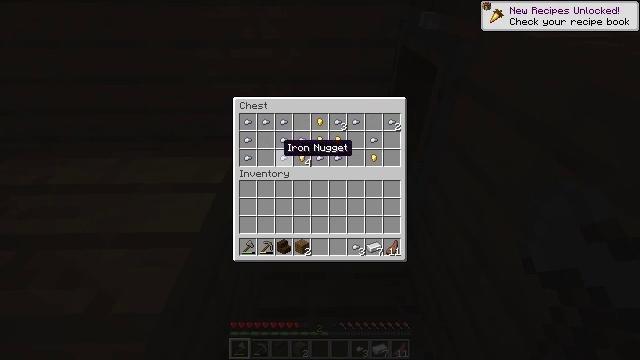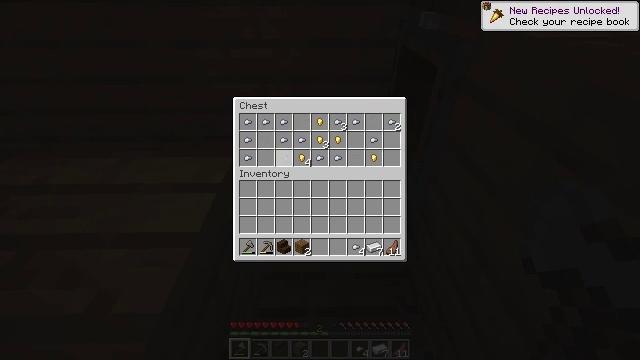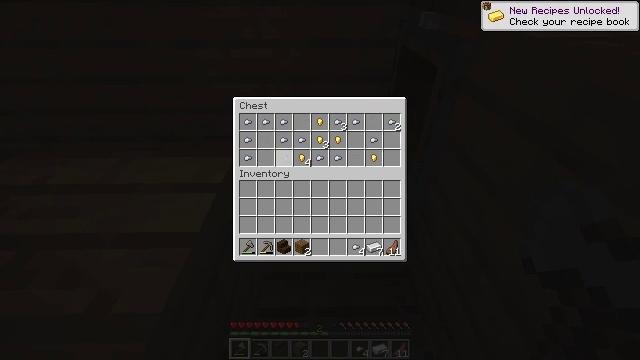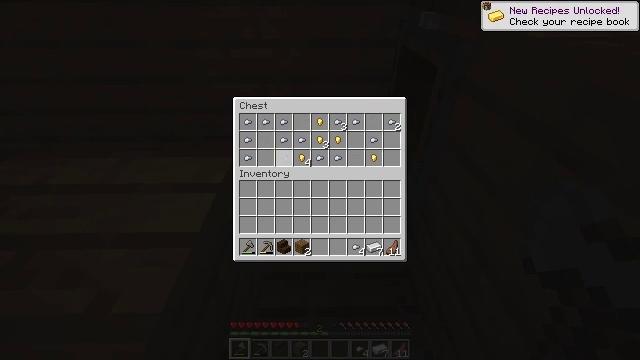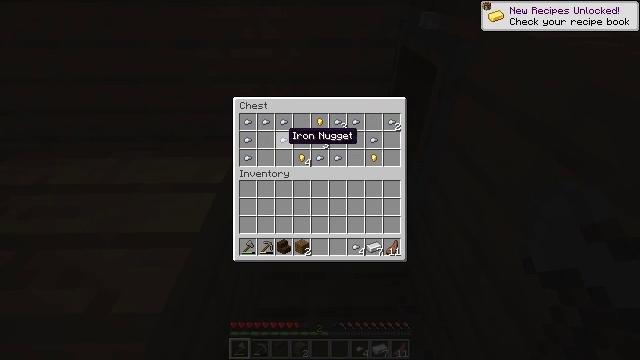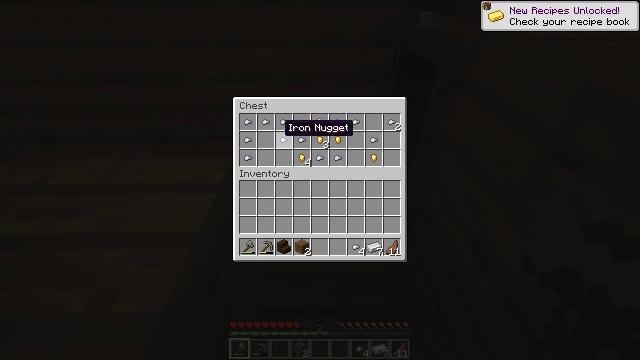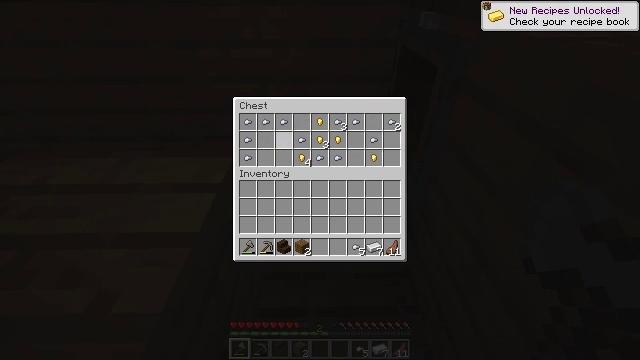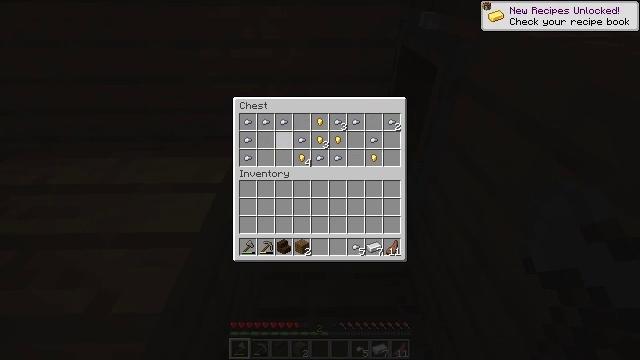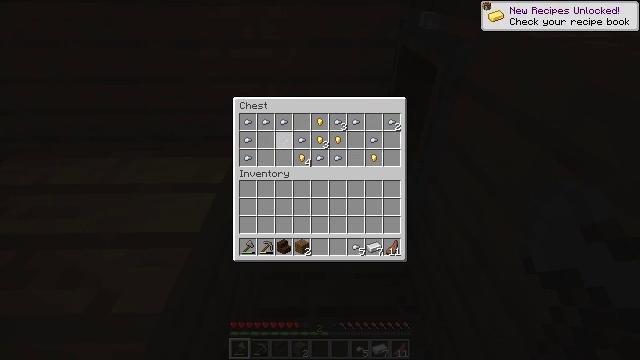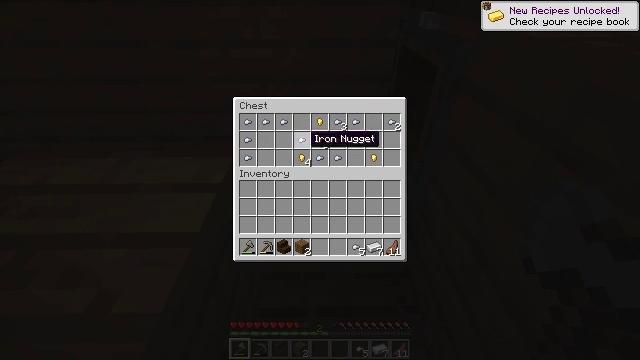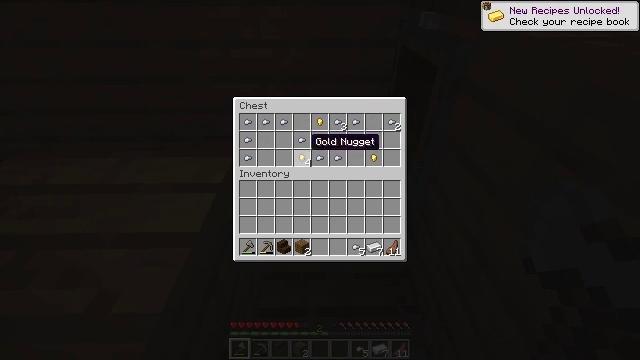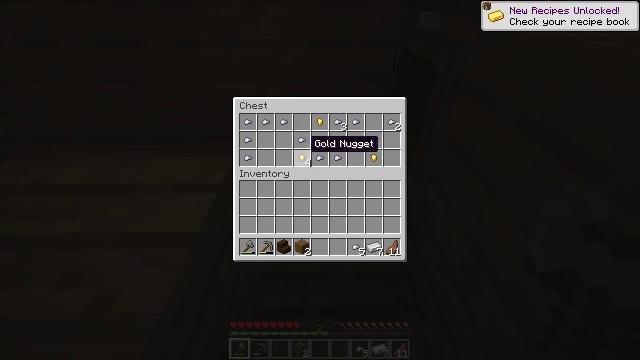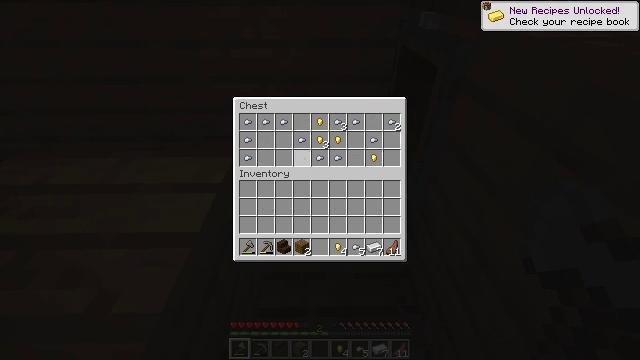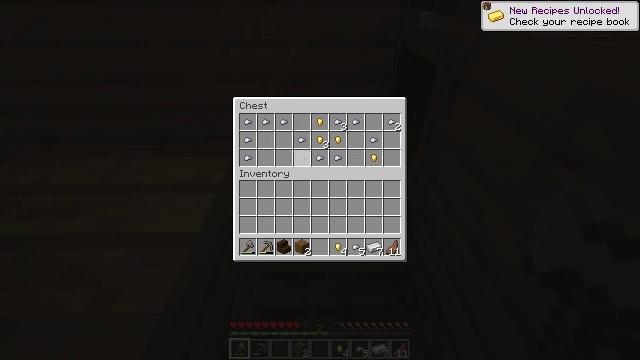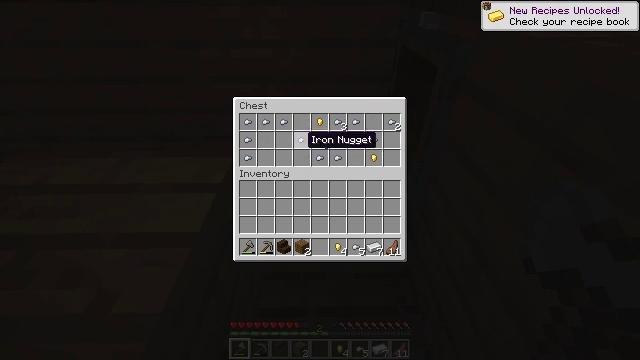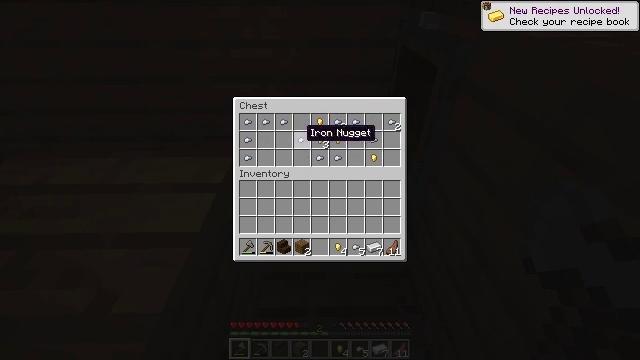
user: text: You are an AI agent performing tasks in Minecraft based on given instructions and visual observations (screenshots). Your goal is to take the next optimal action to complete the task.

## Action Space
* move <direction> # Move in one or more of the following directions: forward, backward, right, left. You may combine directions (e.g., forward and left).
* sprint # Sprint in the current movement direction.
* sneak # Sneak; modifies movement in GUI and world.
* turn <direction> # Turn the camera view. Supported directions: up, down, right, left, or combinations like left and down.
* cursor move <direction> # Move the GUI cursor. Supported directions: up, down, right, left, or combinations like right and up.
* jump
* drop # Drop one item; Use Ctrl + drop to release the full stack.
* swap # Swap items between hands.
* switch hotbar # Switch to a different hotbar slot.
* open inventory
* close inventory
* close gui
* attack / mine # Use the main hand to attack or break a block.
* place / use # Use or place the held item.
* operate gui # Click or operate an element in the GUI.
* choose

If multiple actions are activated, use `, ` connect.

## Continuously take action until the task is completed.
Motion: motion action
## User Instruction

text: Collect the spruce slab.
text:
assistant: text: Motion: sneak, operate gui
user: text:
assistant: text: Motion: sneak, operate gui
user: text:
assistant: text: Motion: sneak, operate gui
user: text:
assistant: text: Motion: sneak, cursor move up
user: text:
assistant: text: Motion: sneak, cursor move up
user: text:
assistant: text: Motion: sneak, operate gui
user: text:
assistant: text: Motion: sneak, operate gui
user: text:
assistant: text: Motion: sneak, cursor move right, operate gui
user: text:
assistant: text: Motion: sneak, cursor move right and down
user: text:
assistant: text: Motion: sneak
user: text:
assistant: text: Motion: sneak
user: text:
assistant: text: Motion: sneak, operate gui
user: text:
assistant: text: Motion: sneak, operate gui
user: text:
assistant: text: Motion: sneak
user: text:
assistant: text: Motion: sneak, cursor move up
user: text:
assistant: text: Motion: sneak
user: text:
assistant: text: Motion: sneak, operate gui
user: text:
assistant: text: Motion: sneak, cursor move down, operate gui
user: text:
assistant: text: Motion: sneak, cursor move down
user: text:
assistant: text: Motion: sneak, operate gui
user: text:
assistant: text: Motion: sneak, operate gui
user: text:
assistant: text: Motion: sneak, cursor move up, operate gui
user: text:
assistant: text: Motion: sneak
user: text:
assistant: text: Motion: sneak
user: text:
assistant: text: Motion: sneak
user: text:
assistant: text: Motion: sneak, operate gui
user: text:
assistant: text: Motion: sneak, operate gui
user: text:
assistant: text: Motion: sneak, operate gui
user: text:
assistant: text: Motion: sneak
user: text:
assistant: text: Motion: sneak, cursor move up